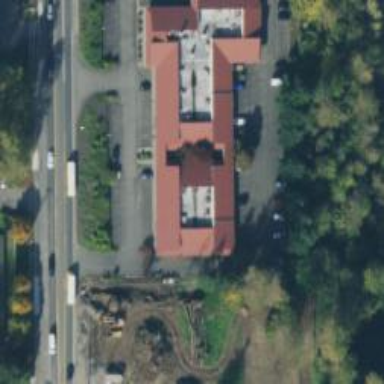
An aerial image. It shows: Fitness centre on leisure land.